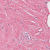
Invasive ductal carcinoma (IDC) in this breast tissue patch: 0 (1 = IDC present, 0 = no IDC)